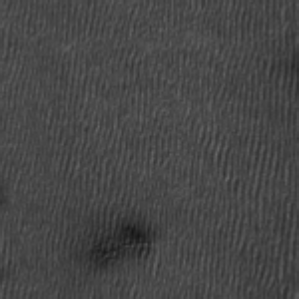
Label: frost